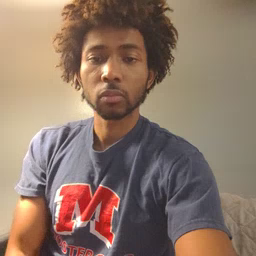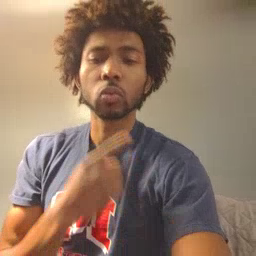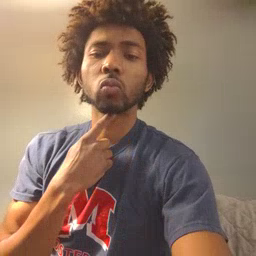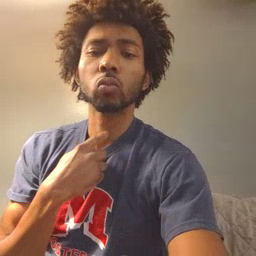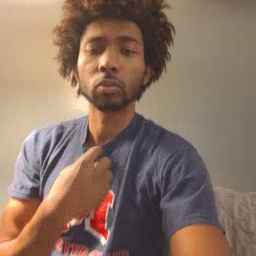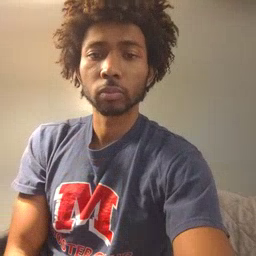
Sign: thirsty